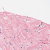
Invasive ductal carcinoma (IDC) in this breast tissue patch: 0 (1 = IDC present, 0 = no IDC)